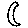
Label: moon